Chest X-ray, PA view. Patient: 55 years old, sex F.
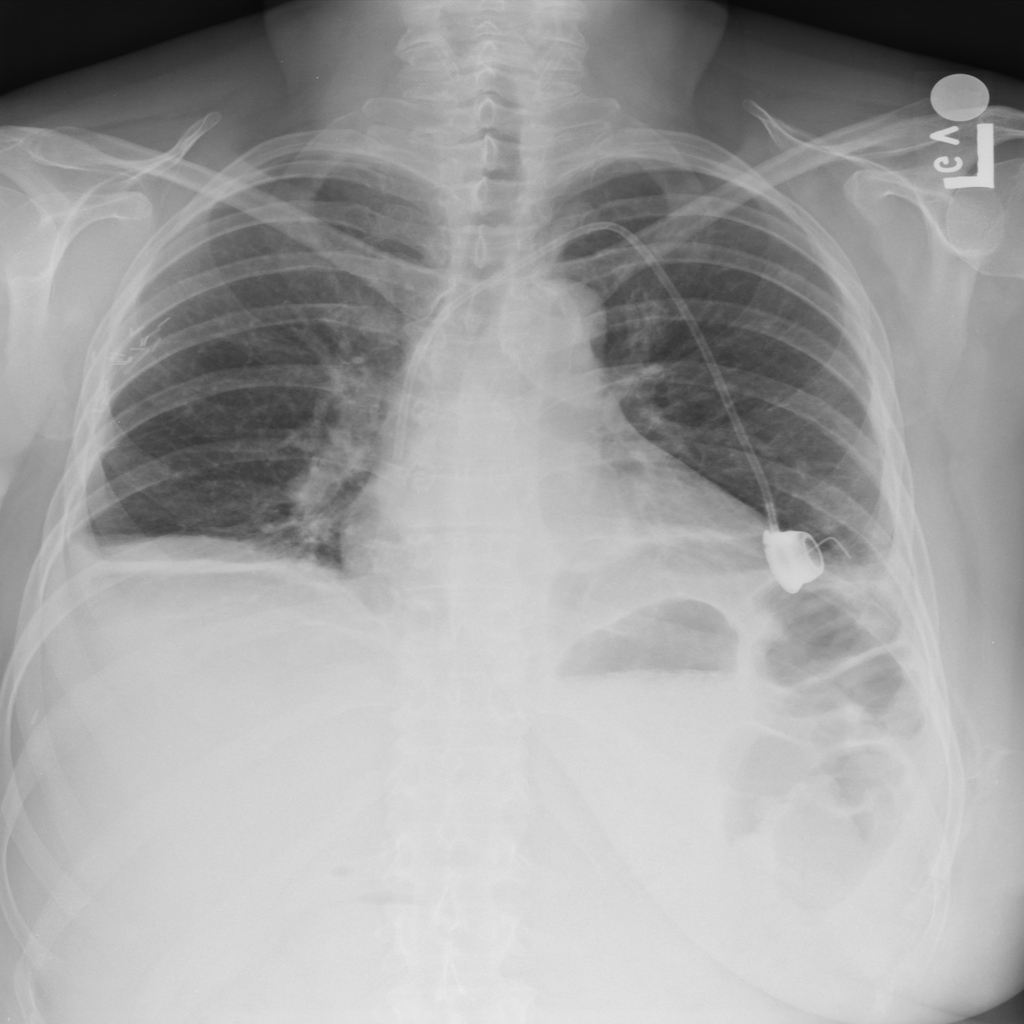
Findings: Atelectasis, Effusion, Mass